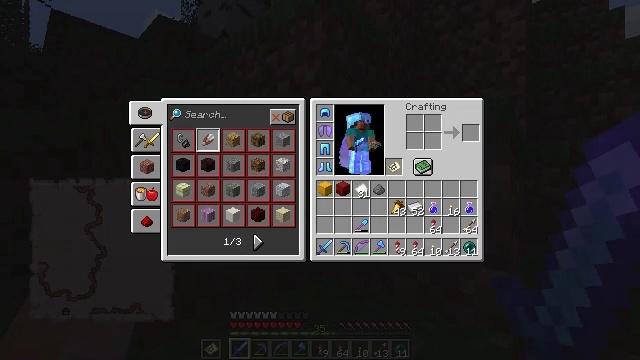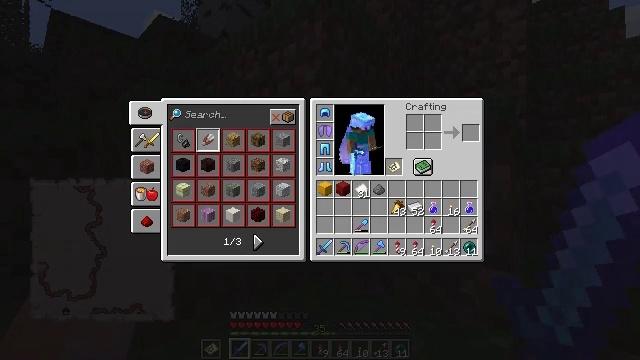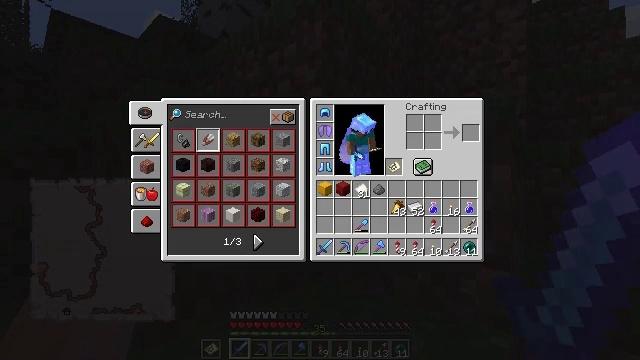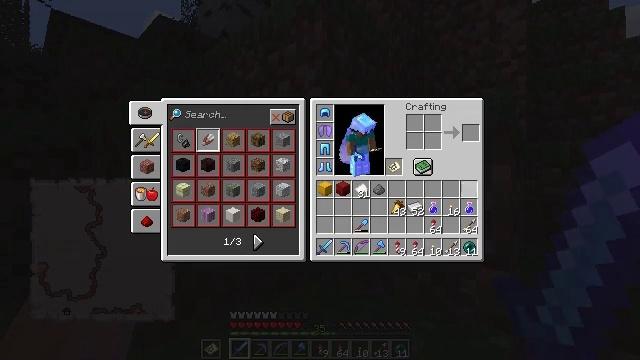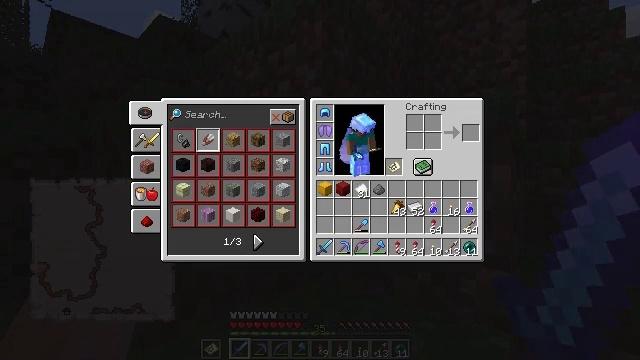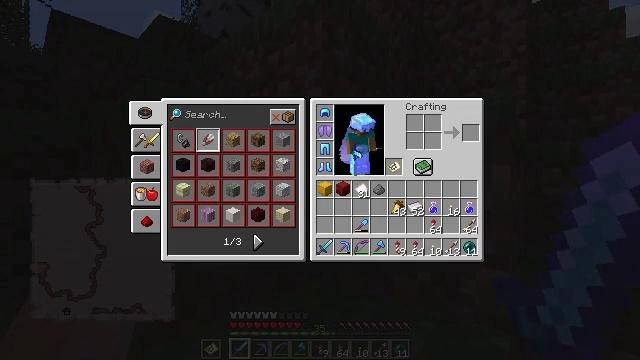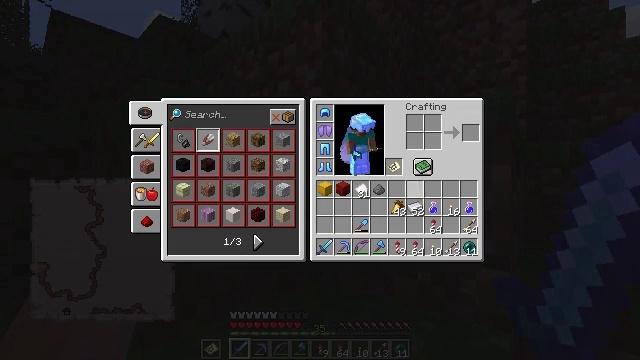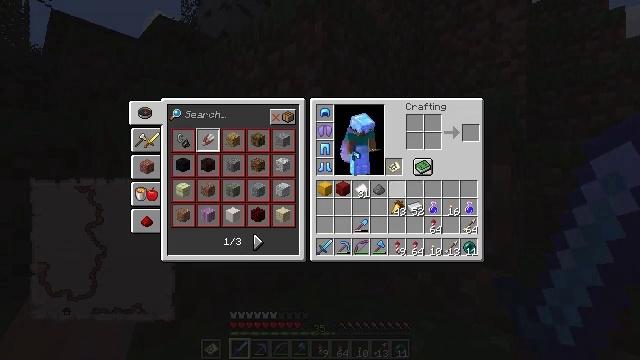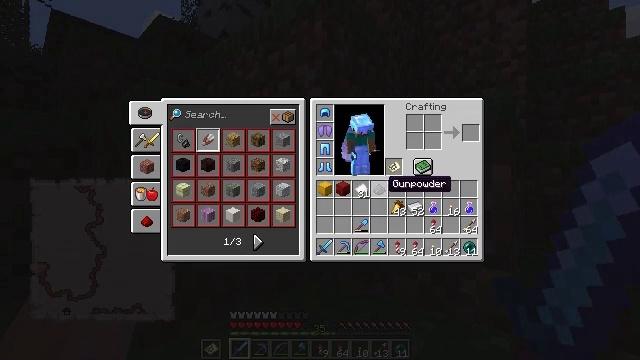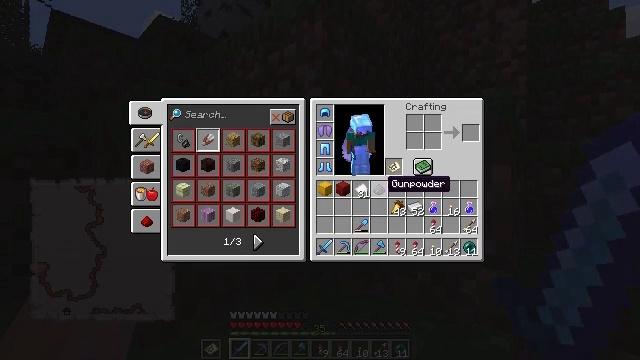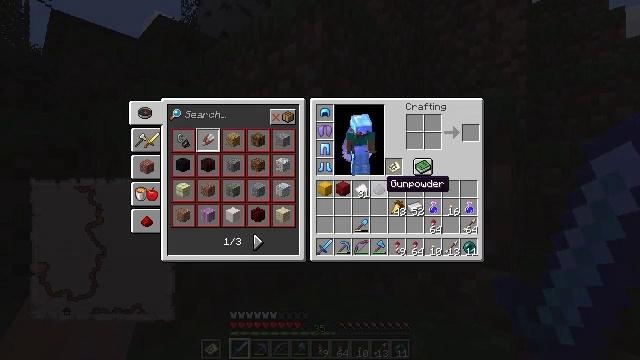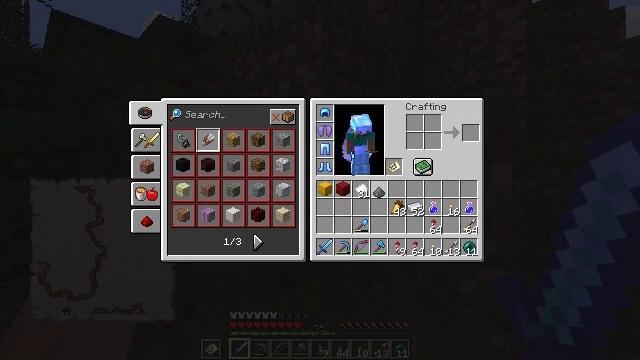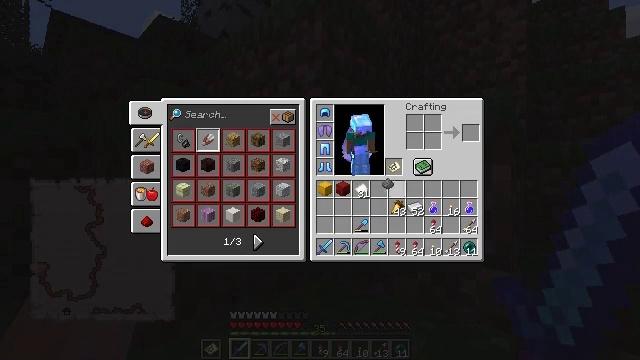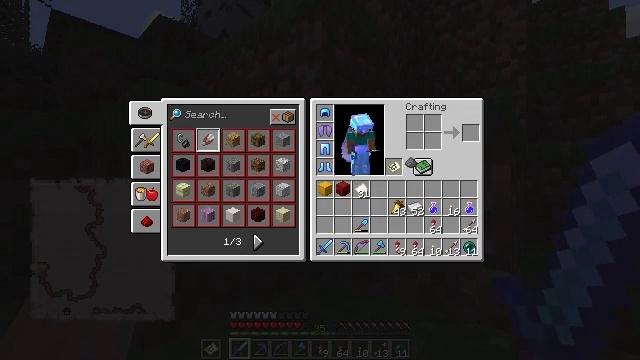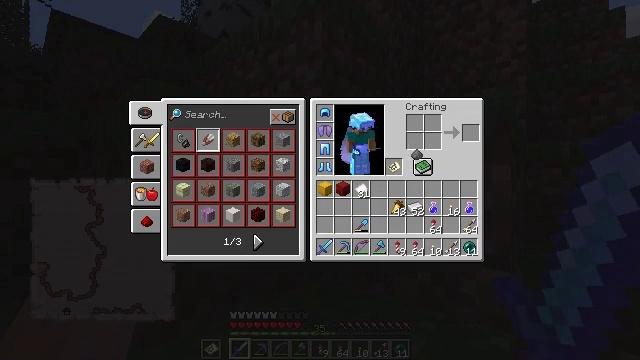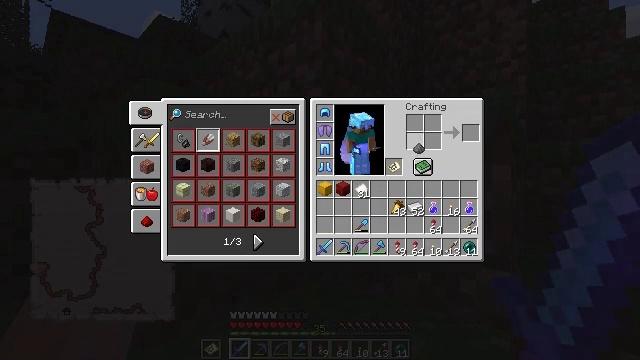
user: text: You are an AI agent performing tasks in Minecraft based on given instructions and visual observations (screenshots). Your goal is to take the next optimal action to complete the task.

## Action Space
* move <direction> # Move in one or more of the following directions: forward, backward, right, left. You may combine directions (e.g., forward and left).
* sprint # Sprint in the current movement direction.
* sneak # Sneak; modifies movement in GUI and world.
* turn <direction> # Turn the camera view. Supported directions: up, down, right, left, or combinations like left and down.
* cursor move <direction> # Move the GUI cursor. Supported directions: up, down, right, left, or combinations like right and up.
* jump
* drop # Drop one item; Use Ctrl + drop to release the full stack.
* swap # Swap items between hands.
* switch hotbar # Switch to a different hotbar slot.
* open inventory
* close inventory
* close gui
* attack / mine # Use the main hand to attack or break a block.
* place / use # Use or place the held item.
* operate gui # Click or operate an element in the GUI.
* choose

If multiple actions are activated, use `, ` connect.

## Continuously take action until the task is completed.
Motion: motion action
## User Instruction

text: Construct a firework rocket at a crafting station.
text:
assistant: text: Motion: cursor move left and down
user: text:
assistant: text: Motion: cursor move left
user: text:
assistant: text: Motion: cursor move left and up
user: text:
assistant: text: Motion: cursor move left and up
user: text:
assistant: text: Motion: cursor move left
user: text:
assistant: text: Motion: cursor move left
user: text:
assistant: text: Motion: cursor move left and down
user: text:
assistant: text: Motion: cursor move left
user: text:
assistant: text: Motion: no_op
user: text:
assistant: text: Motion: no_op
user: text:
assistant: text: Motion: operate gui
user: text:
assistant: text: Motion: cursor move right and up, operate gui
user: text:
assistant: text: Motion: cursor move right and up
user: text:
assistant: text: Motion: cursor move up
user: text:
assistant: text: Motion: no_op
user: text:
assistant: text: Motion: operate gui
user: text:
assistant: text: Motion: operate gui
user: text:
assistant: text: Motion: operate gui
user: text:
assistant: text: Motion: no_op
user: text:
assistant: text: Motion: no_op
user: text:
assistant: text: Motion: cursor move left and down
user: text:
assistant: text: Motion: cursor move left and down
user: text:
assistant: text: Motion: cursor move left and down
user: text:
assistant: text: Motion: cursor move left
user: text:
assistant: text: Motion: no_op
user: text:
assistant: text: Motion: operate gui
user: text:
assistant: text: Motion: cursor move right, operate gui
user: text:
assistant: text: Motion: operate gui
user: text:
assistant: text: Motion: no_op
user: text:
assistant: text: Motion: no_op